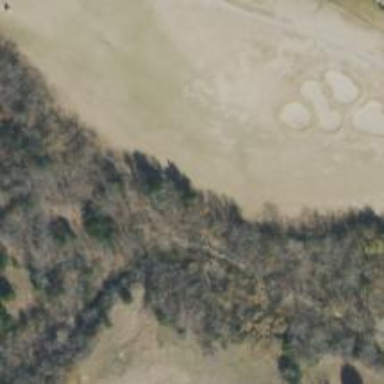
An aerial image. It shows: Golf hole.